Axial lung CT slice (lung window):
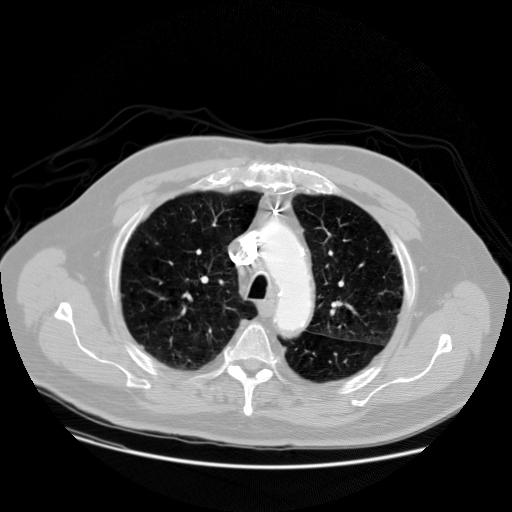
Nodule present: no